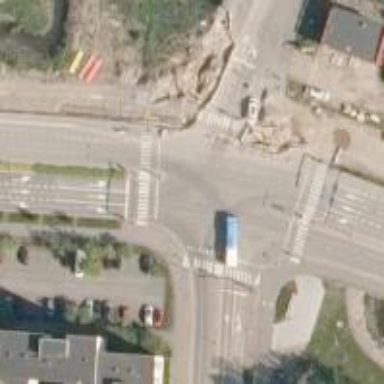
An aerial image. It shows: Crossing on asphalt cycleway.